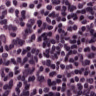
Metastatic tissue present: no